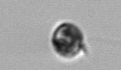
Label: Dinophyceae